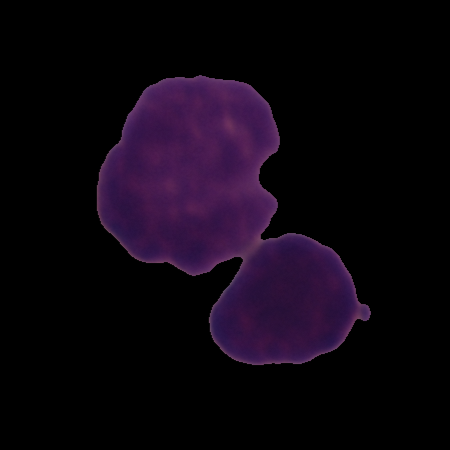
Label: healthy